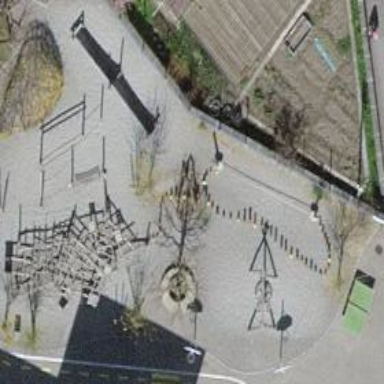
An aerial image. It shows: Playground area for leisure land.